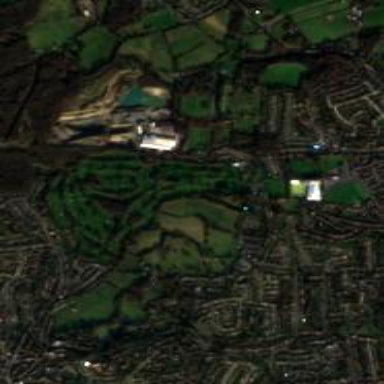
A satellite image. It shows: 18-hole golf course situated within leisure land.